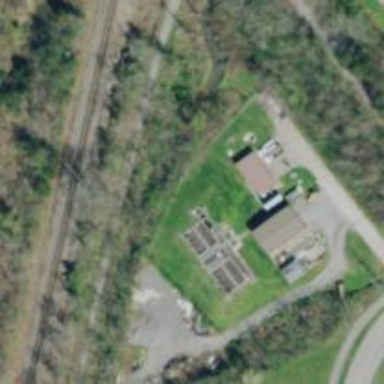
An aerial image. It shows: Wastewater plant.